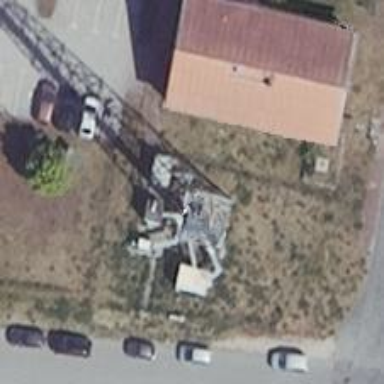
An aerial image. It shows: Man-made mast used for communication purposes.